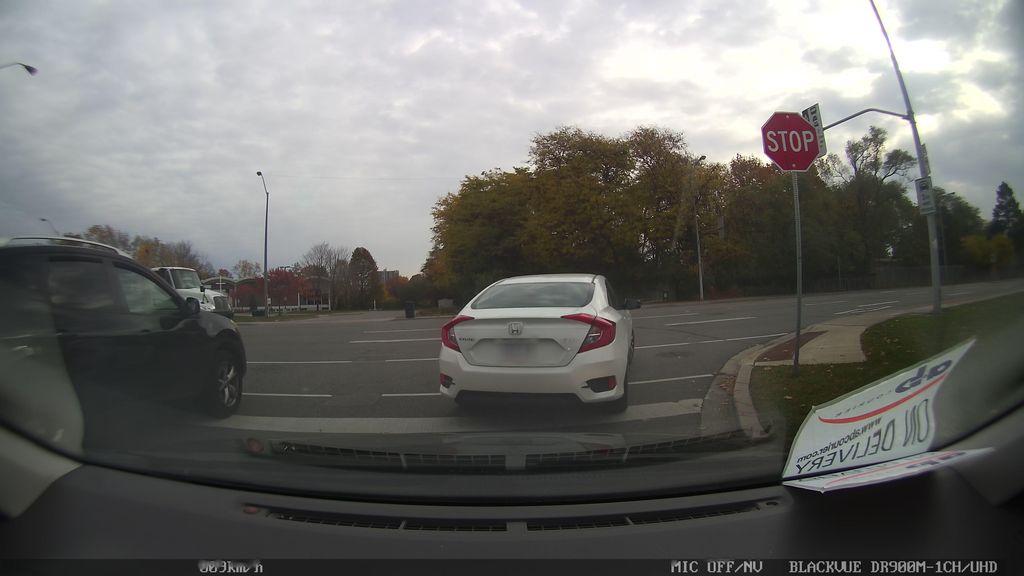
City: toronto